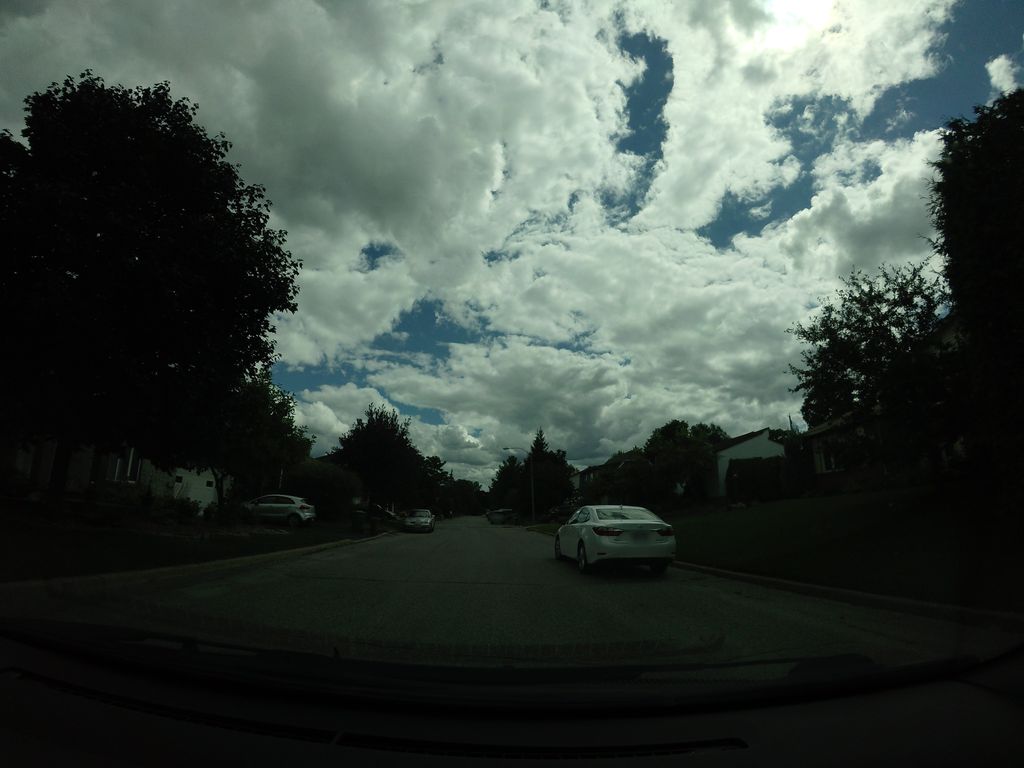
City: ottawa-gatineau